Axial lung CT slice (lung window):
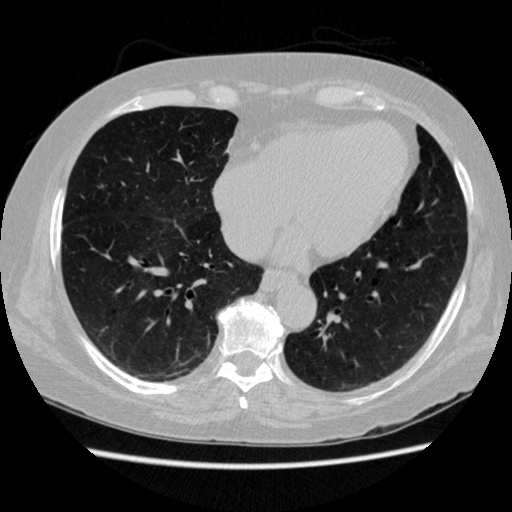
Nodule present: no